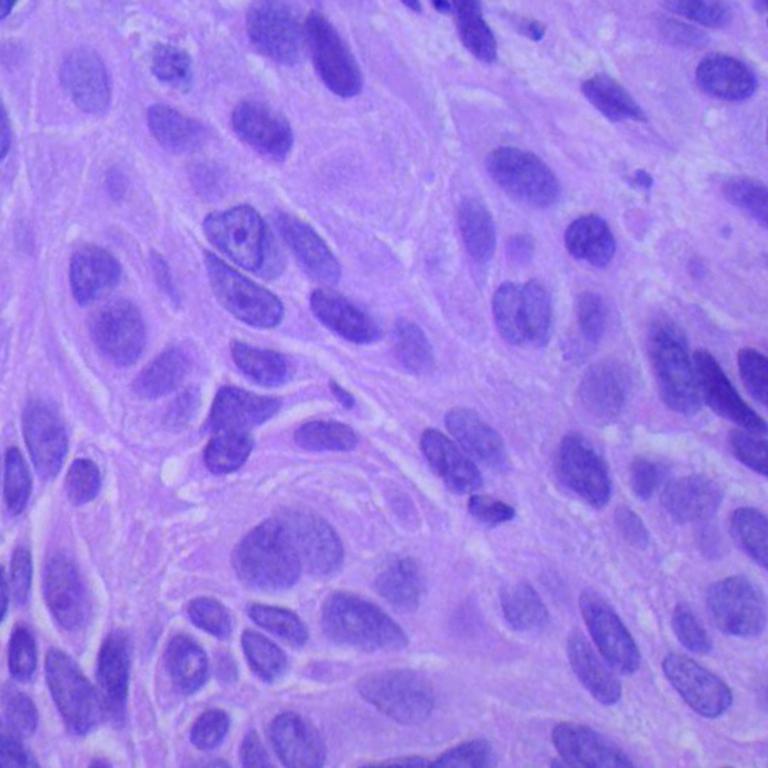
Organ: lung
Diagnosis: squamous carcinomas